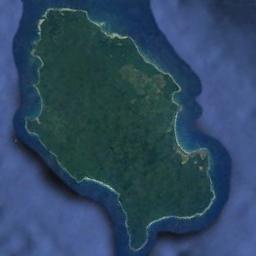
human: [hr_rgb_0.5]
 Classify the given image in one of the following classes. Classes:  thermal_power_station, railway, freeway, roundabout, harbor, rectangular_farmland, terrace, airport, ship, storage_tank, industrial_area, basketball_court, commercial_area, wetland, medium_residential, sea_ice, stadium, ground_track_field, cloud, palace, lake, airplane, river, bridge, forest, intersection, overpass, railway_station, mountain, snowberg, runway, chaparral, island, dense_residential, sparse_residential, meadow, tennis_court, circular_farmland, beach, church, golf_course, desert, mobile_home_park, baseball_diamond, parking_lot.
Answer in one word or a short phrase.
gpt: island